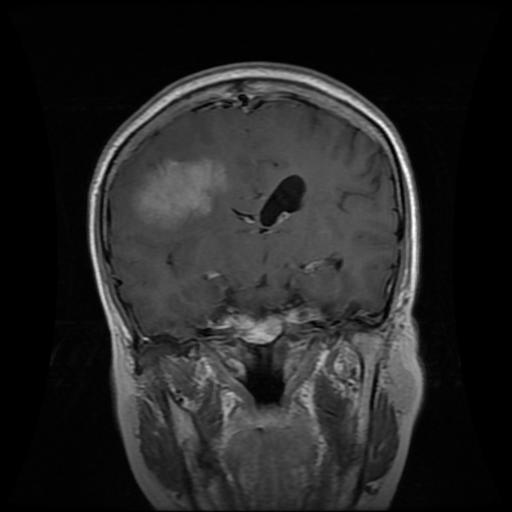
Label: meningioma